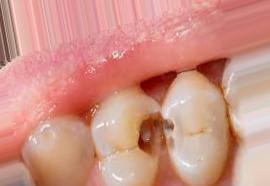
Condition: Caries